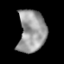
Tissue: lung
Cell type: Epithelial cells
Senescence score: 0.139
Nuclear area (px): 1134
Mean DAPI intensity: 154.088